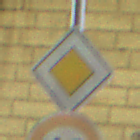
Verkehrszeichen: Vorfahrtsstrasse
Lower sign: Geschwindigkeit60
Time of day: Midday
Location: Outdoor (Urban)
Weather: Clear
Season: NotSpecified
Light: Natural